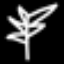
Label: leaf